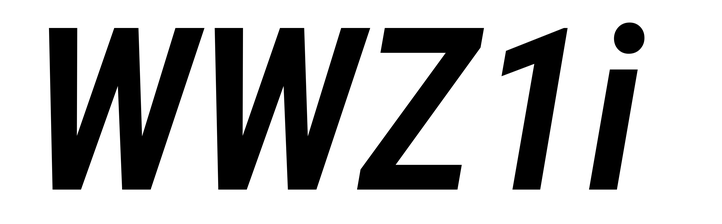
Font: Roboto-Italic_Condensed_SemiBold_Italic